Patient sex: M
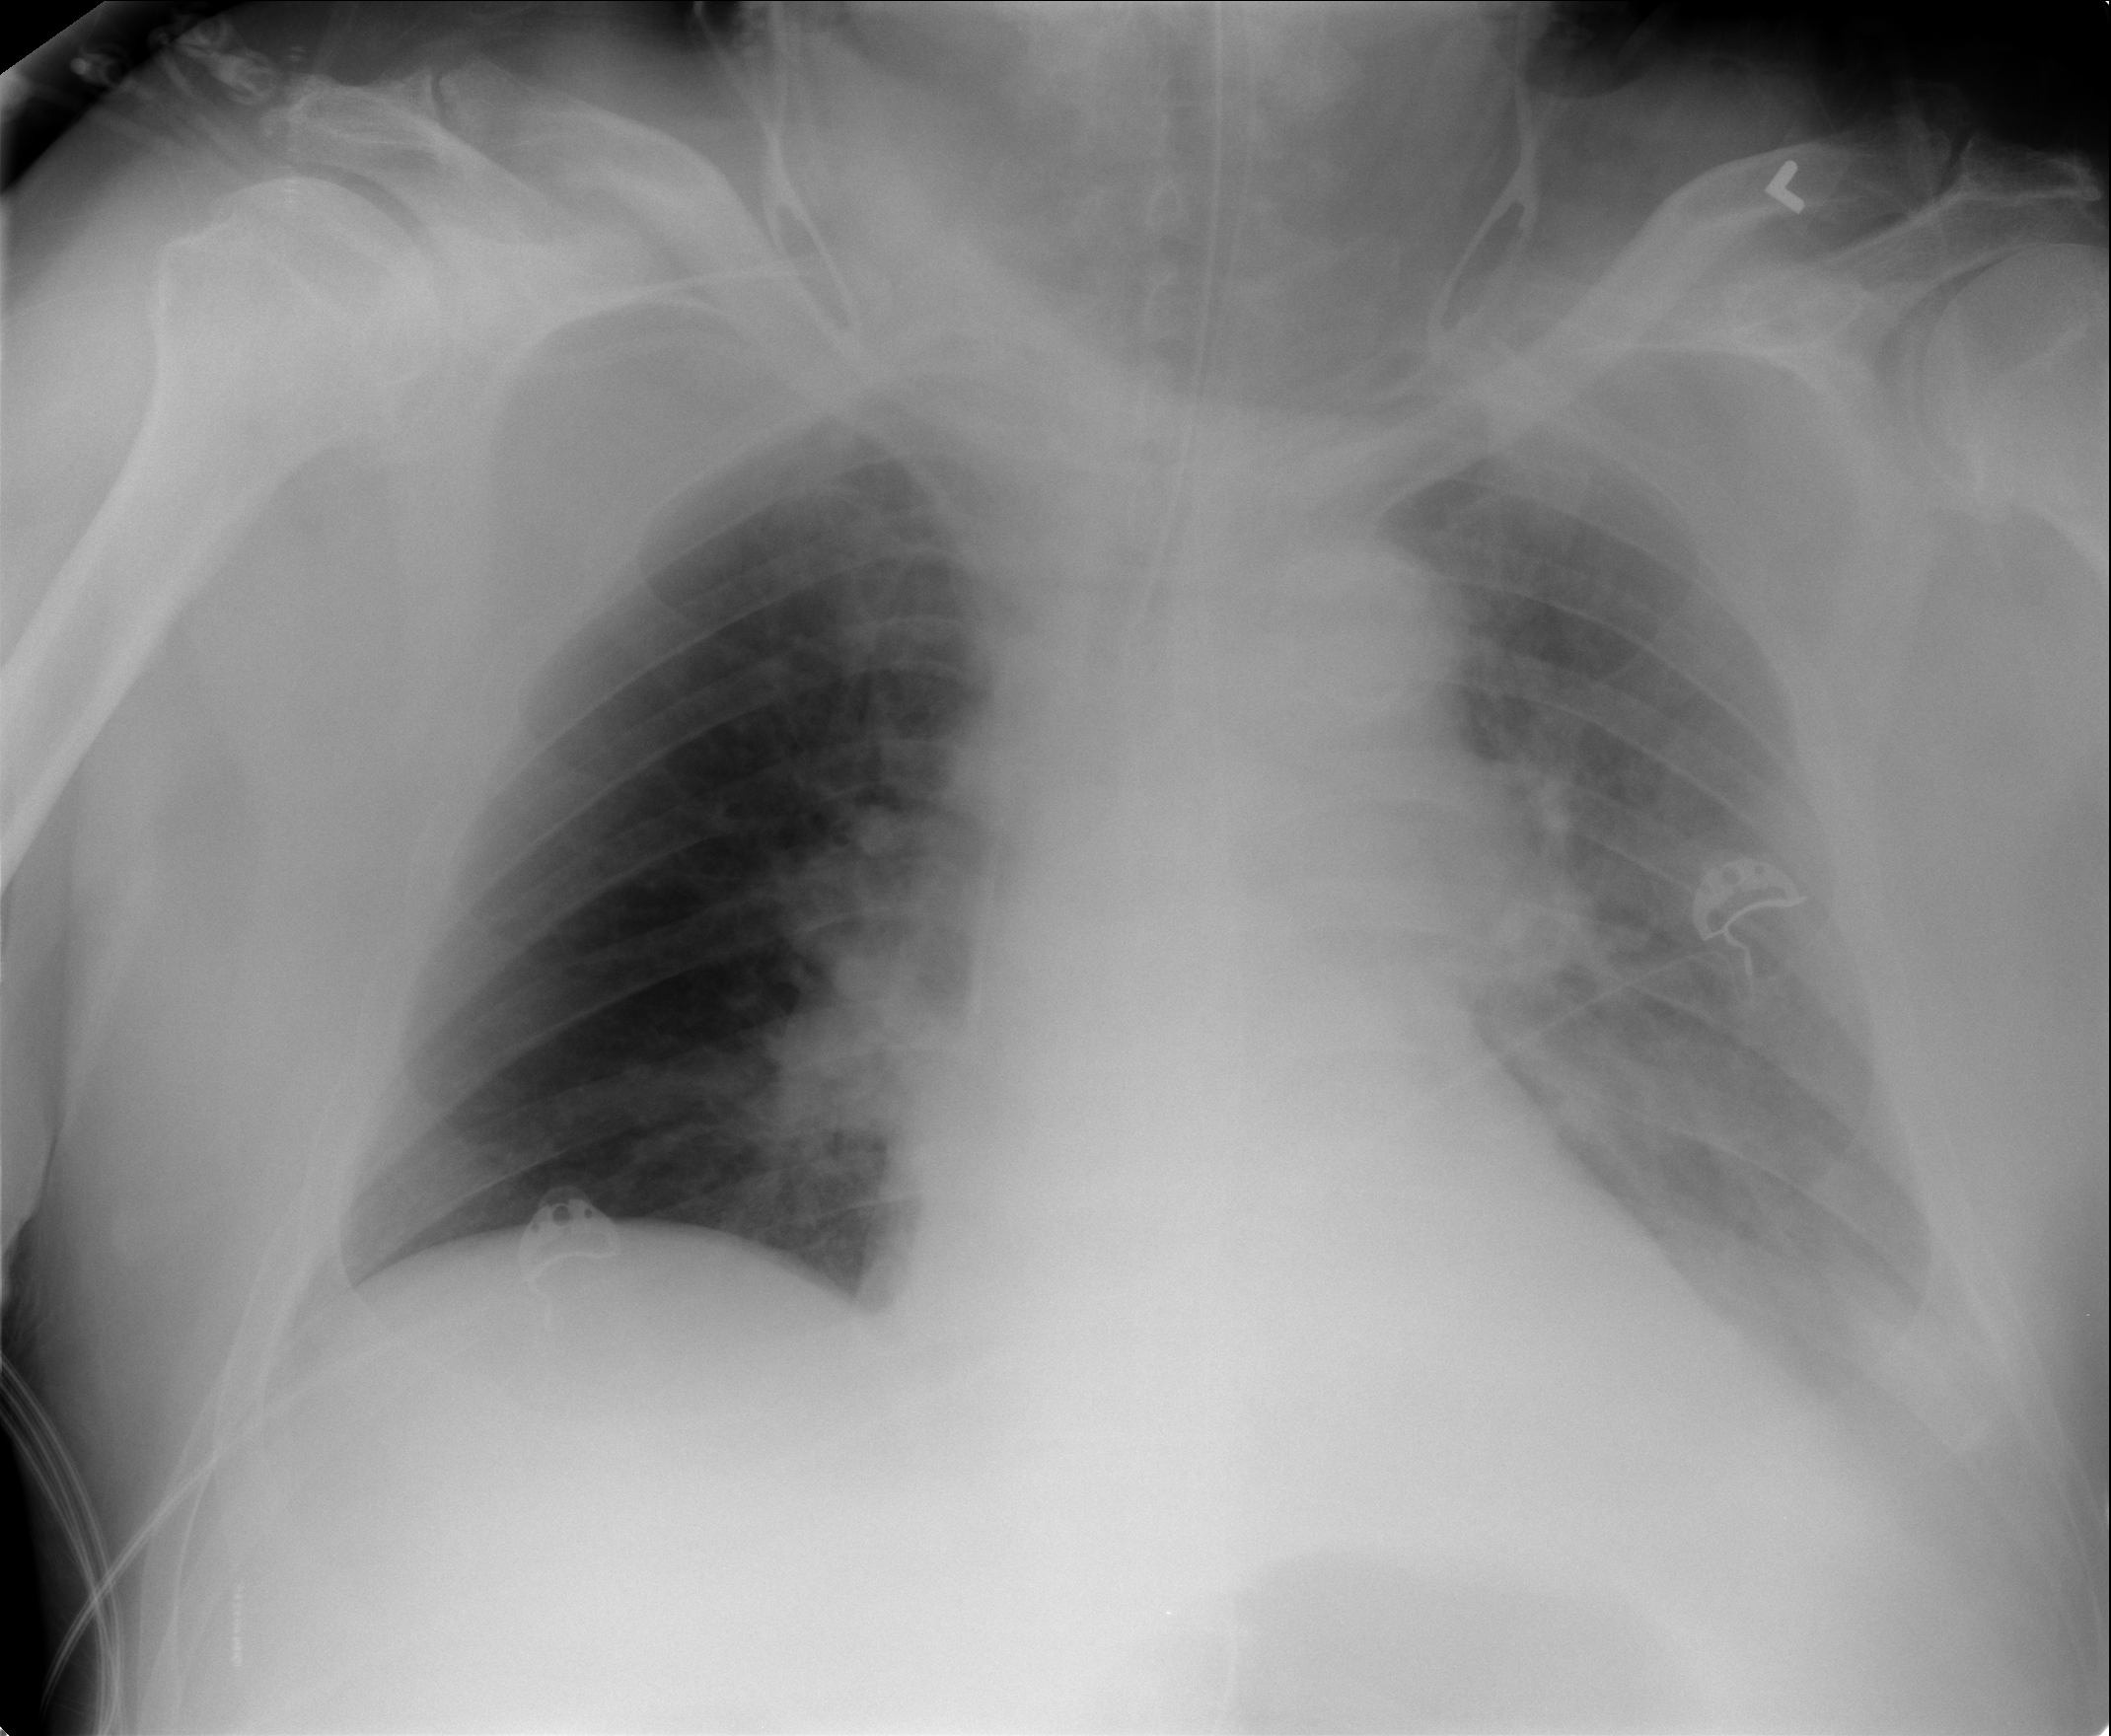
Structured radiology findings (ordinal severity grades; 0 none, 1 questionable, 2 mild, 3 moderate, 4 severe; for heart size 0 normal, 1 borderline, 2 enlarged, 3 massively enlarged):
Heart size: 0
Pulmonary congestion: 1
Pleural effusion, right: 0
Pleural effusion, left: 2
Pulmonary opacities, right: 0
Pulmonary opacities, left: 0
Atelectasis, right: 0
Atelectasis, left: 2